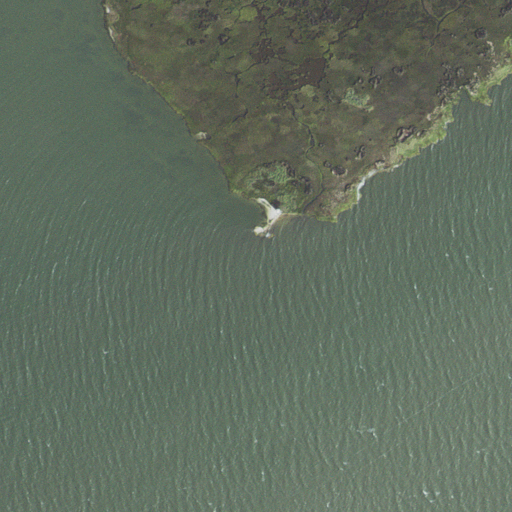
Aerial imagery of cape in North Carolina named Hog Island Point containing open water, herbaceous wetlands, and evergreen forest